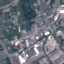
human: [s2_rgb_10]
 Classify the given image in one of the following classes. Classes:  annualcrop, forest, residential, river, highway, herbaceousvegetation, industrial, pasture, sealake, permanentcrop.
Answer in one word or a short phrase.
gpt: Industrial